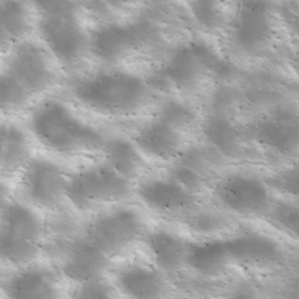
Label: non_frost